Interaction volume radius: 5 \u00c5
Interaction volume height: 25 \u00c5
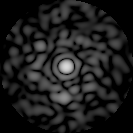
Disorder parameter: 0.7968